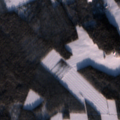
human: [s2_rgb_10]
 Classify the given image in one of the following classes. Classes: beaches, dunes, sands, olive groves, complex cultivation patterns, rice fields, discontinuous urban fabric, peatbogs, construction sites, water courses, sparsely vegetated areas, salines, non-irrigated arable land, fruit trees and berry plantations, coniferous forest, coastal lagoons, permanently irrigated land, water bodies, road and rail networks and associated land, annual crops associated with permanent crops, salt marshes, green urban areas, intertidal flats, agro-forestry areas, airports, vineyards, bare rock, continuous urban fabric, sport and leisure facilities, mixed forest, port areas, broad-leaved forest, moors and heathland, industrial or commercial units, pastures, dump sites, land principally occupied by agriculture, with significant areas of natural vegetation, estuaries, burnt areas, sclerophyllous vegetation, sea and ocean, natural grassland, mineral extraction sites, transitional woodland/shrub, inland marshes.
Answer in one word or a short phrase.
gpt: non-irrigated arable land, land principally occupied by agriculture, with significant areas of natural vegetation, coniferous forest